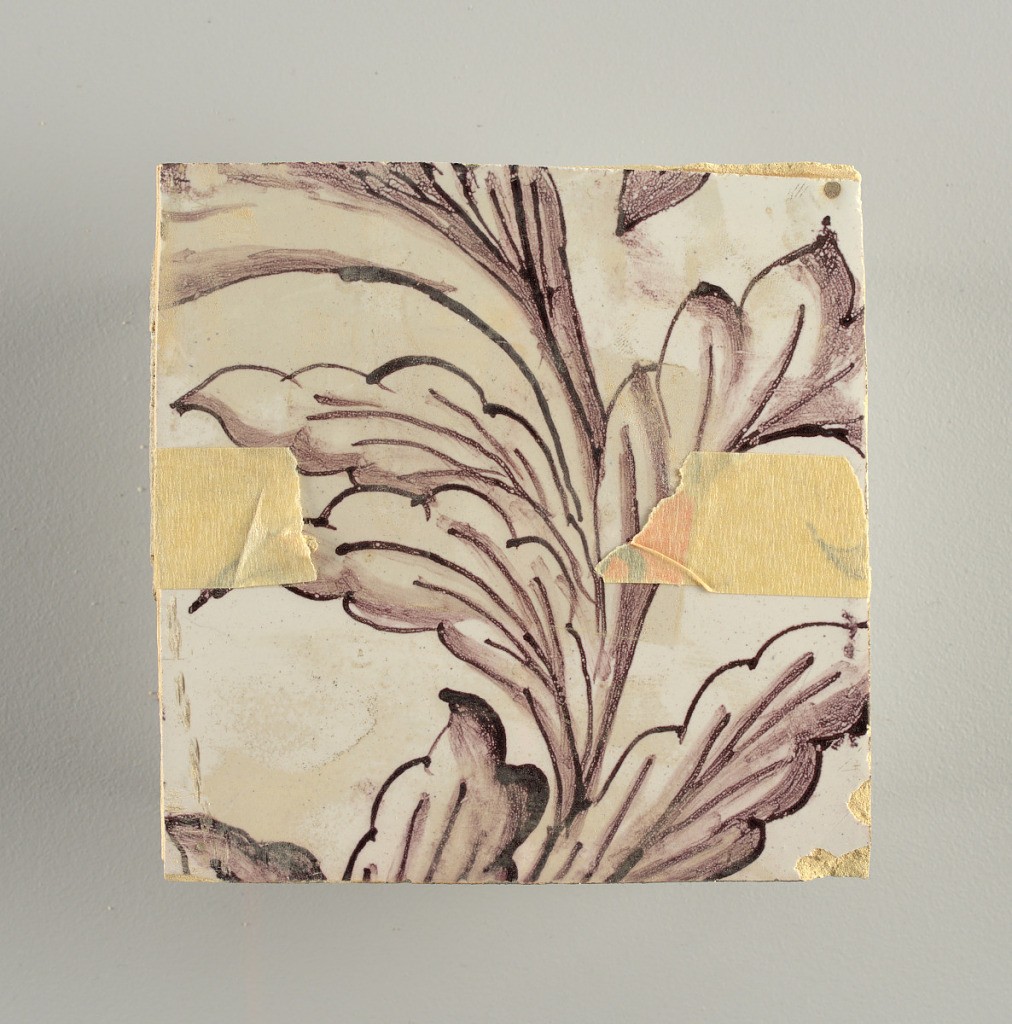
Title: Wall facing
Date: ca. 1725
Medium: tin-glazed earthenware, underglaze
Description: Two vertical rectangles, twenty-three tiles high.  A) Nine tiles wide at top; seven tiles wide at bottom.  B) Ten and one-half tiles wide.

Arabesque design of foliage.  A) with centered figure of Justice under a canopy.  B) with centered urn.